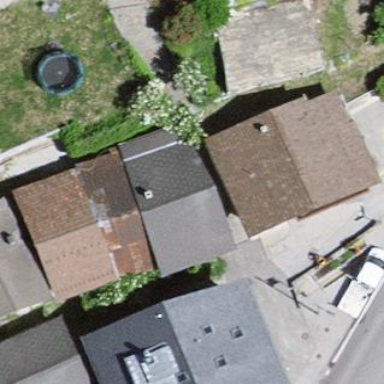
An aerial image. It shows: Simple and straightforward house.